Question: I'm trying to create a new project on google developer console which repeatedly is throwing a error "Bad request"

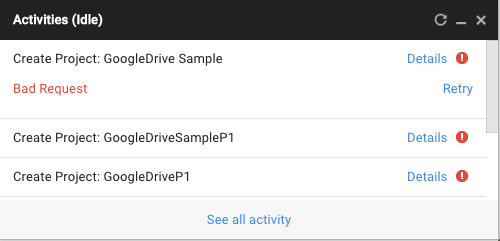
Answer: Problem solved. After logging in, I first deleted all the existing projects and then immediately after that I created a project which was throwing an error. Basically, you have to create new project you have to wait for sometime if you have deleted the project.